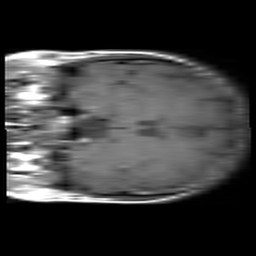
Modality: T1w
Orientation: coronal
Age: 52
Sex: female
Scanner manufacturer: philips
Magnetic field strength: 3 T
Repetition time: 0.5331 s
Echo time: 0.01 s